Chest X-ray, AP view. Patient: 31 years old, sex M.
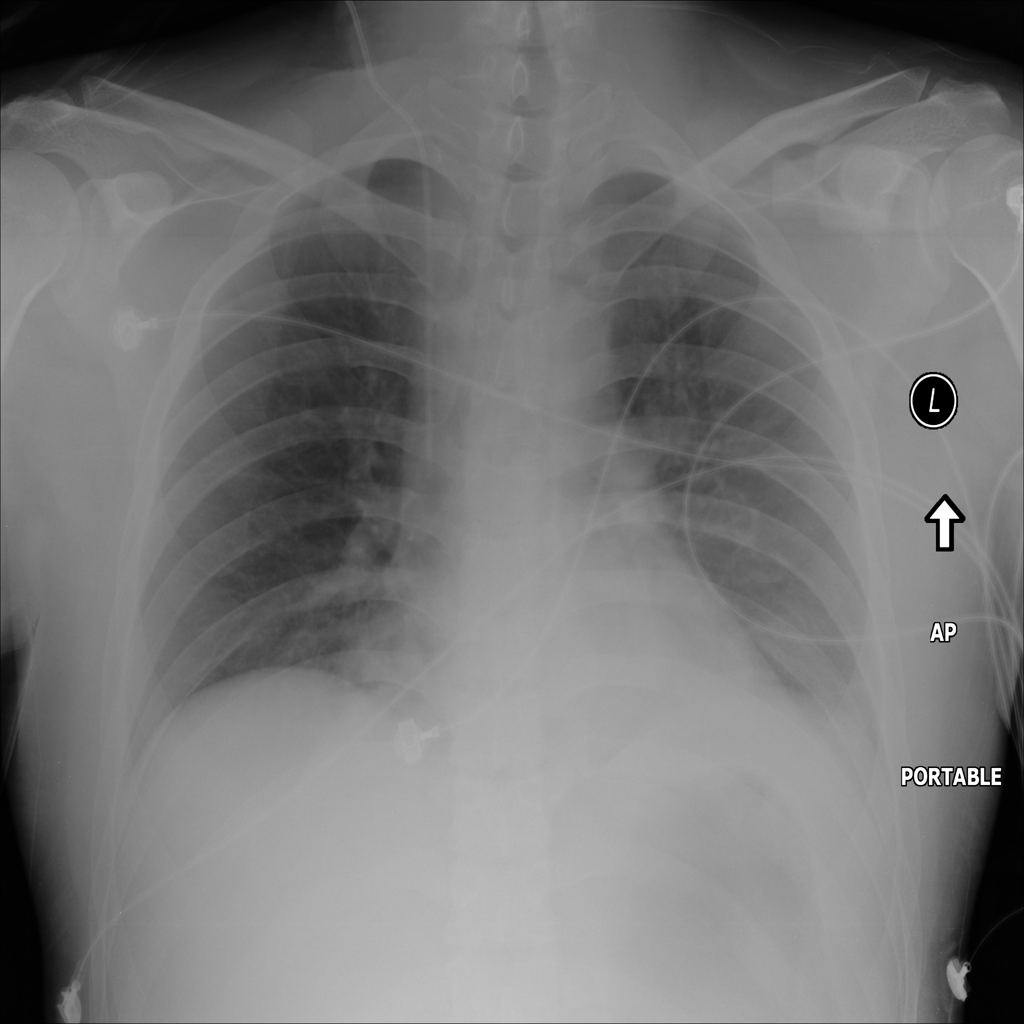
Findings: Infiltration